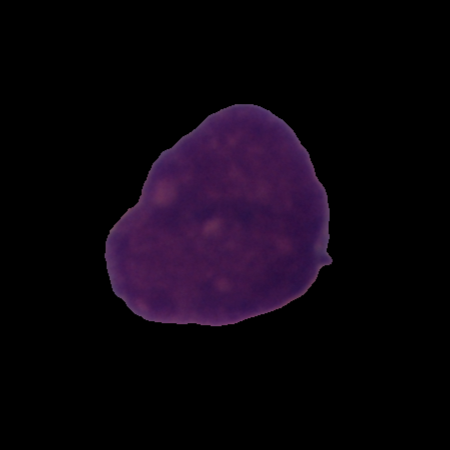
Label: cancer